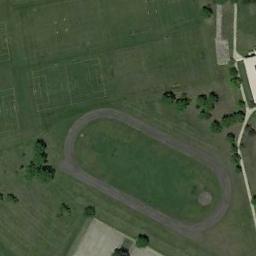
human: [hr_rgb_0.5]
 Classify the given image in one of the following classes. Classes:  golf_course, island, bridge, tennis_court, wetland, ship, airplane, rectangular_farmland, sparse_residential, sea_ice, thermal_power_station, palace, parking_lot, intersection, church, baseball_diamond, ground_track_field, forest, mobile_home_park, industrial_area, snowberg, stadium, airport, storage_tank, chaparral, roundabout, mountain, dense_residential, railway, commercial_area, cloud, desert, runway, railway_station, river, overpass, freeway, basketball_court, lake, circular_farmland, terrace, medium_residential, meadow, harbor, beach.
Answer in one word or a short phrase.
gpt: ground_track_field